RGB frame:
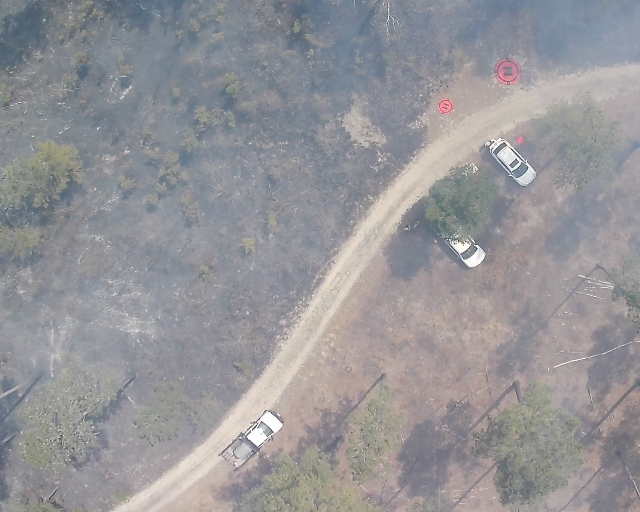
Thermal frame:
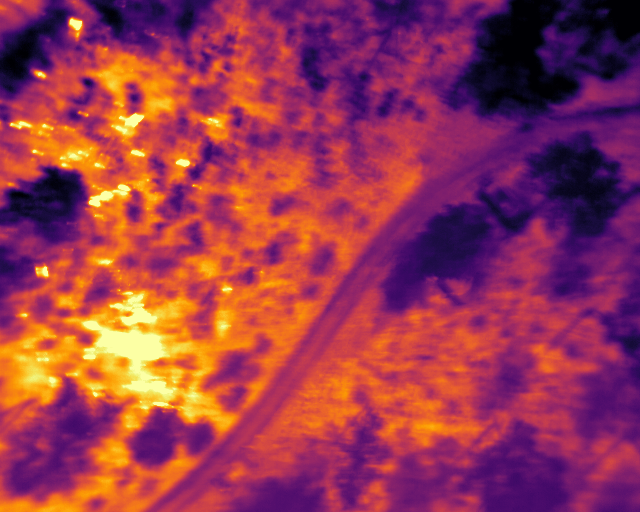
Captured: 2026-02-26 03:39:55
Pixels at or above 80 °C: 802 (fraction of frame: 0.002448)